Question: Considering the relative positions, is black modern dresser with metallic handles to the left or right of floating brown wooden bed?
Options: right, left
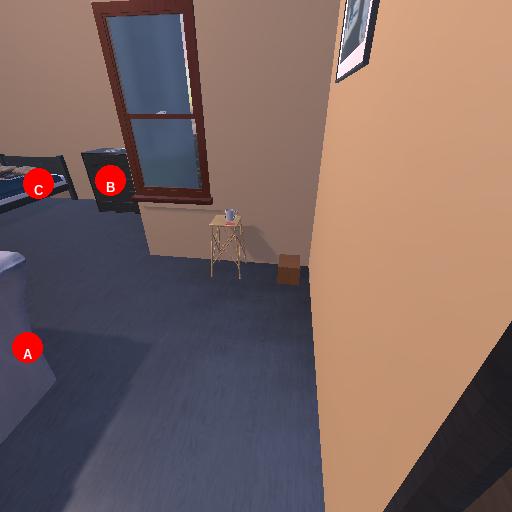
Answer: right